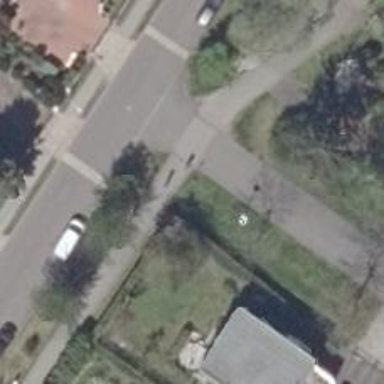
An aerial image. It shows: Residential road with asphalt surface and no sidewalks.